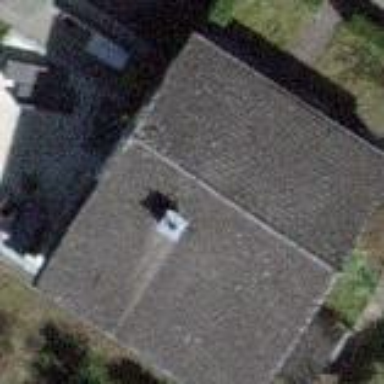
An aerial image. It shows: Building with tile roof.